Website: bh-photo
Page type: receipt
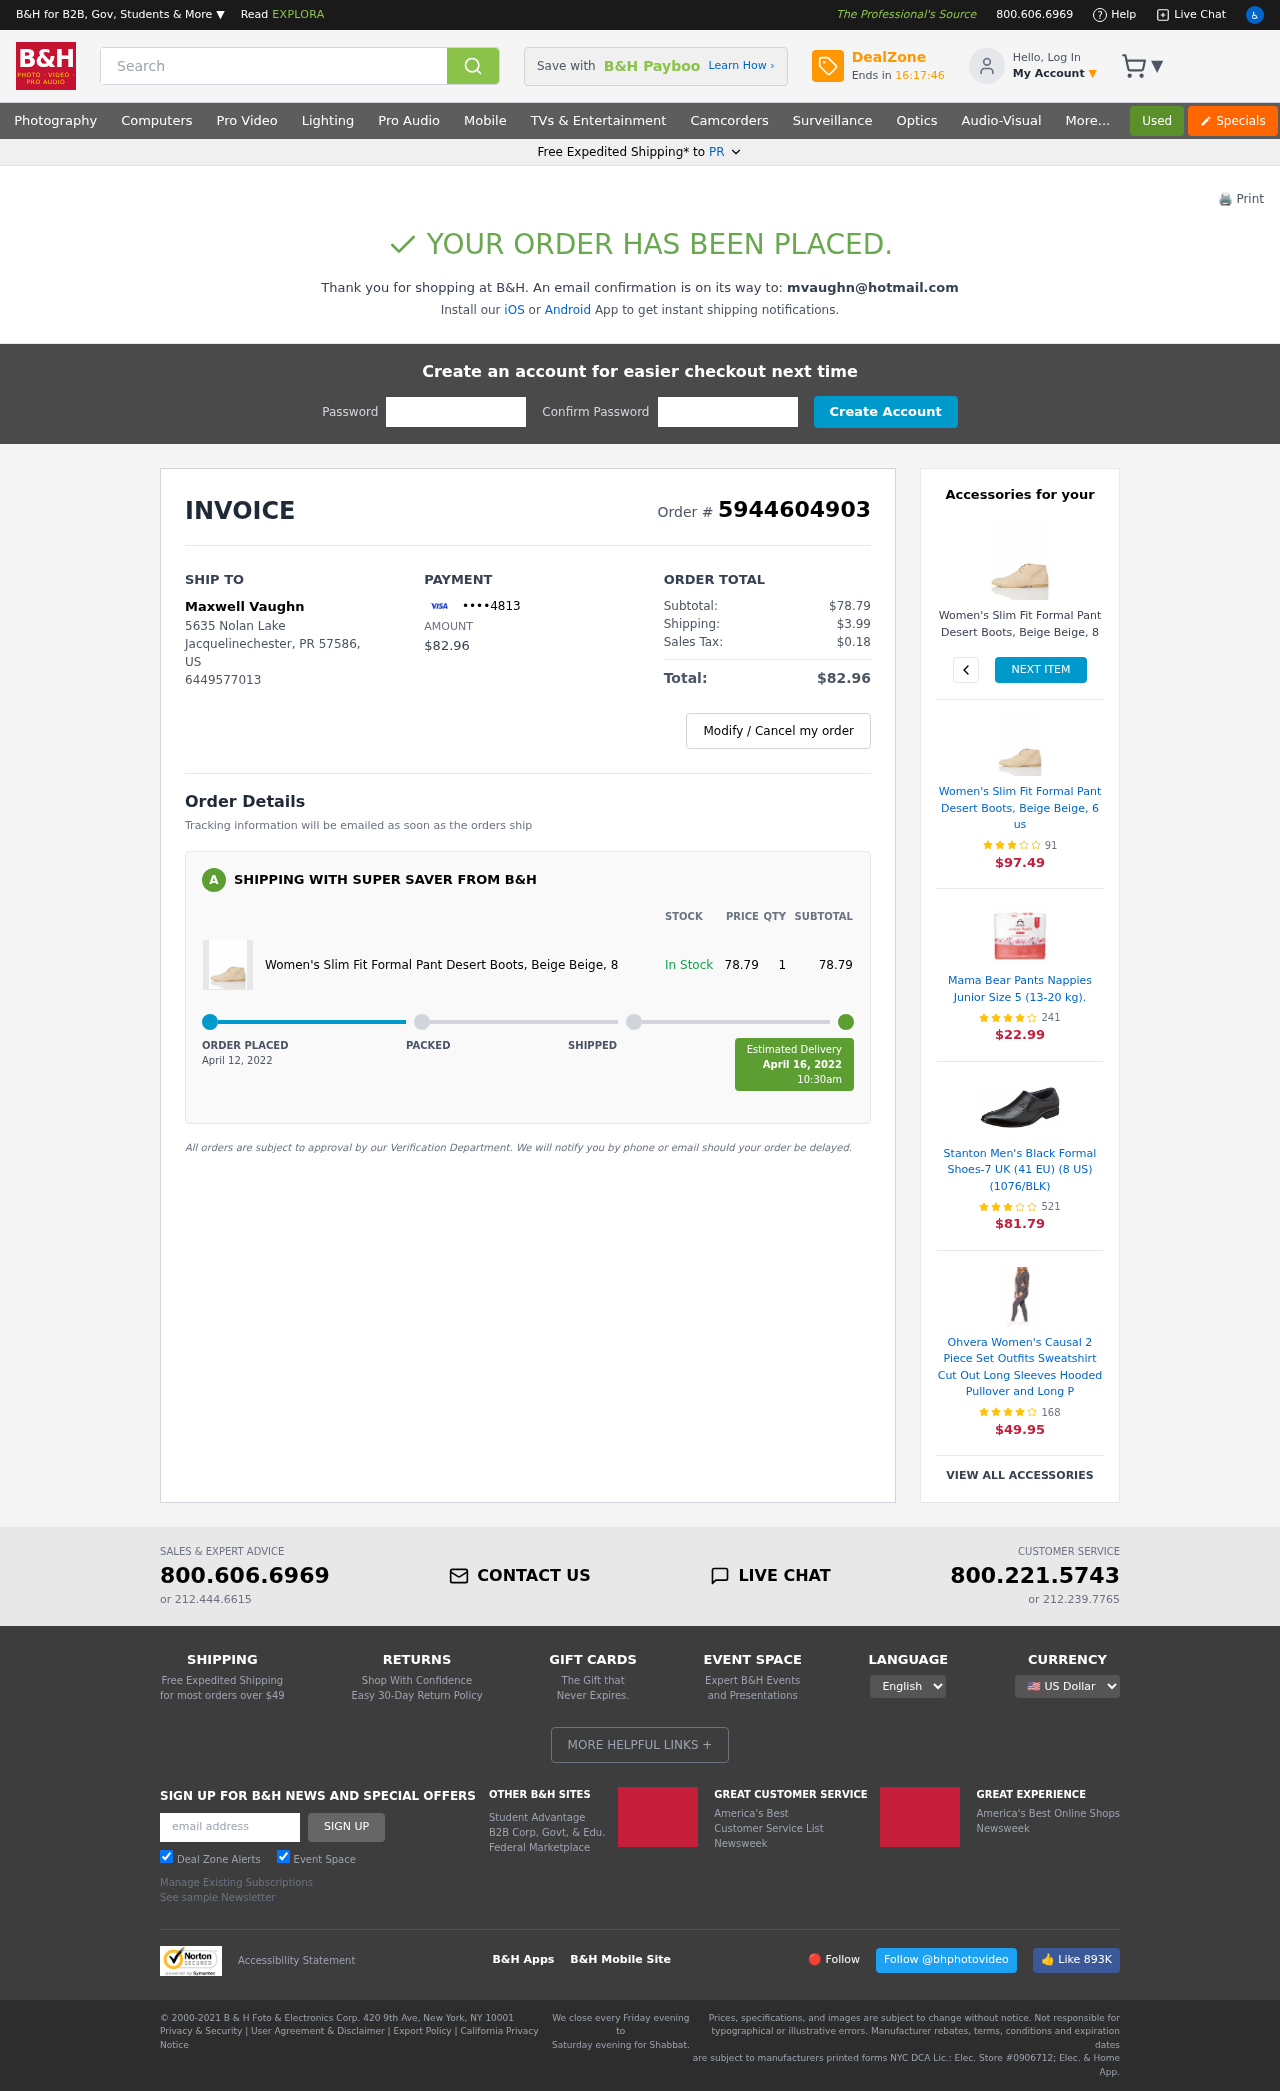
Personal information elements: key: PII_CARD_LAST4
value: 4813
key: PII_CITY
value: Jacquelinechester
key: PII_EMAIL
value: mvaughn@hotmail.com
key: PII_FULLNAME
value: Maxwell Vaughn
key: PII_PHONE
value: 6449577013
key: PII_POSTCODE
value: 57586
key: PII_STATE
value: PR
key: PII_STATE_ABBR
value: PR
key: PII_STREET
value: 5635 Nolan Lake
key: PII_COUNTRY_CODE
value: US
Product elements: key: PRODUCT1_NAME
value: Women's Slim Fit Formal Pant Desert Boots, Beige Beige, 8
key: PRODUCT1_PRICE
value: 78.79
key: PRODUCT1_QUANTITY
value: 1
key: PRODUCT1_NAME2
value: Women's Slim Fit Formal Pant Desert Boots, Beige Beige, 8
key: PRODUCT2_NAME
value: Women's Slim Fit Formal Pant Desert Boots, Beige Beige, 6 us
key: PRODUCT2_NUM_RATINGS
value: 91
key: PRODUCT2_PRICE
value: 97.49
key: PRODUCT3_NAME
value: Mama Bear Pants Nappies Junior Size 5 (13-20 kg).
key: PRODUCT3_NUM_RATINGS
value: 241
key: PRODUCT3_PRICE
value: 22.99
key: PRODUCT4_NAME
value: Stanton Men's Black Formal Shoes-7 UK (41 EU) (8 US) (1076/BLK)
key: PRODUCT4_NUM_RATINGS
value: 521
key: PRODUCT4_PRICE
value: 81.79
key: PRODUCT5_NAME
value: Ohvera Women's Causal 2 Piece Set Outfits Sweatshirt Cut Out Long Sleeves Hooded Pullover and Long P
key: PRODUCT5_NUM_RATINGS
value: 168
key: PRODUCT5_PRICE
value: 49.95
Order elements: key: ORDER_ID
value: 5944604903
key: ORDER_TOTAL
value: $82.96
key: ORDER_SUBTOTAL
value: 78.79
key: ORDER_SUBTOTAL
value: $78.79
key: ORDER_SHIPPING_COST
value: $3.99
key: ORDER_TAX
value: $0.18
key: ORDER_DATE
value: April 12, 2022
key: ORDER_DELIVERY_DATE
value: April 16, 2022
Search elements: key: HEADER_SEARCH
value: Search